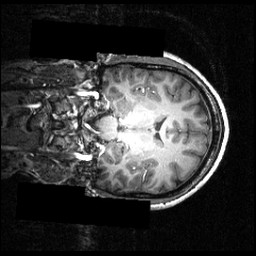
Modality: T1w
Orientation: coronal
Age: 26
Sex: male
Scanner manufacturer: siemens
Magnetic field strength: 3.951 T
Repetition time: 1.5 s
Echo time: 0.00335 s